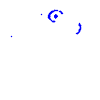
Particle: kaon